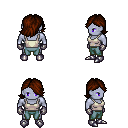
a pixel art fantasy rpg character, male body template, dark elf, purple skin, white pirate shirt, teal pants, brown swoop hairstyle, metal gloves, metal boots, four views (front, back, left, right), 2x2 character sprite sheet, small pixel art, hard edges, no anti-aliasing